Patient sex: M
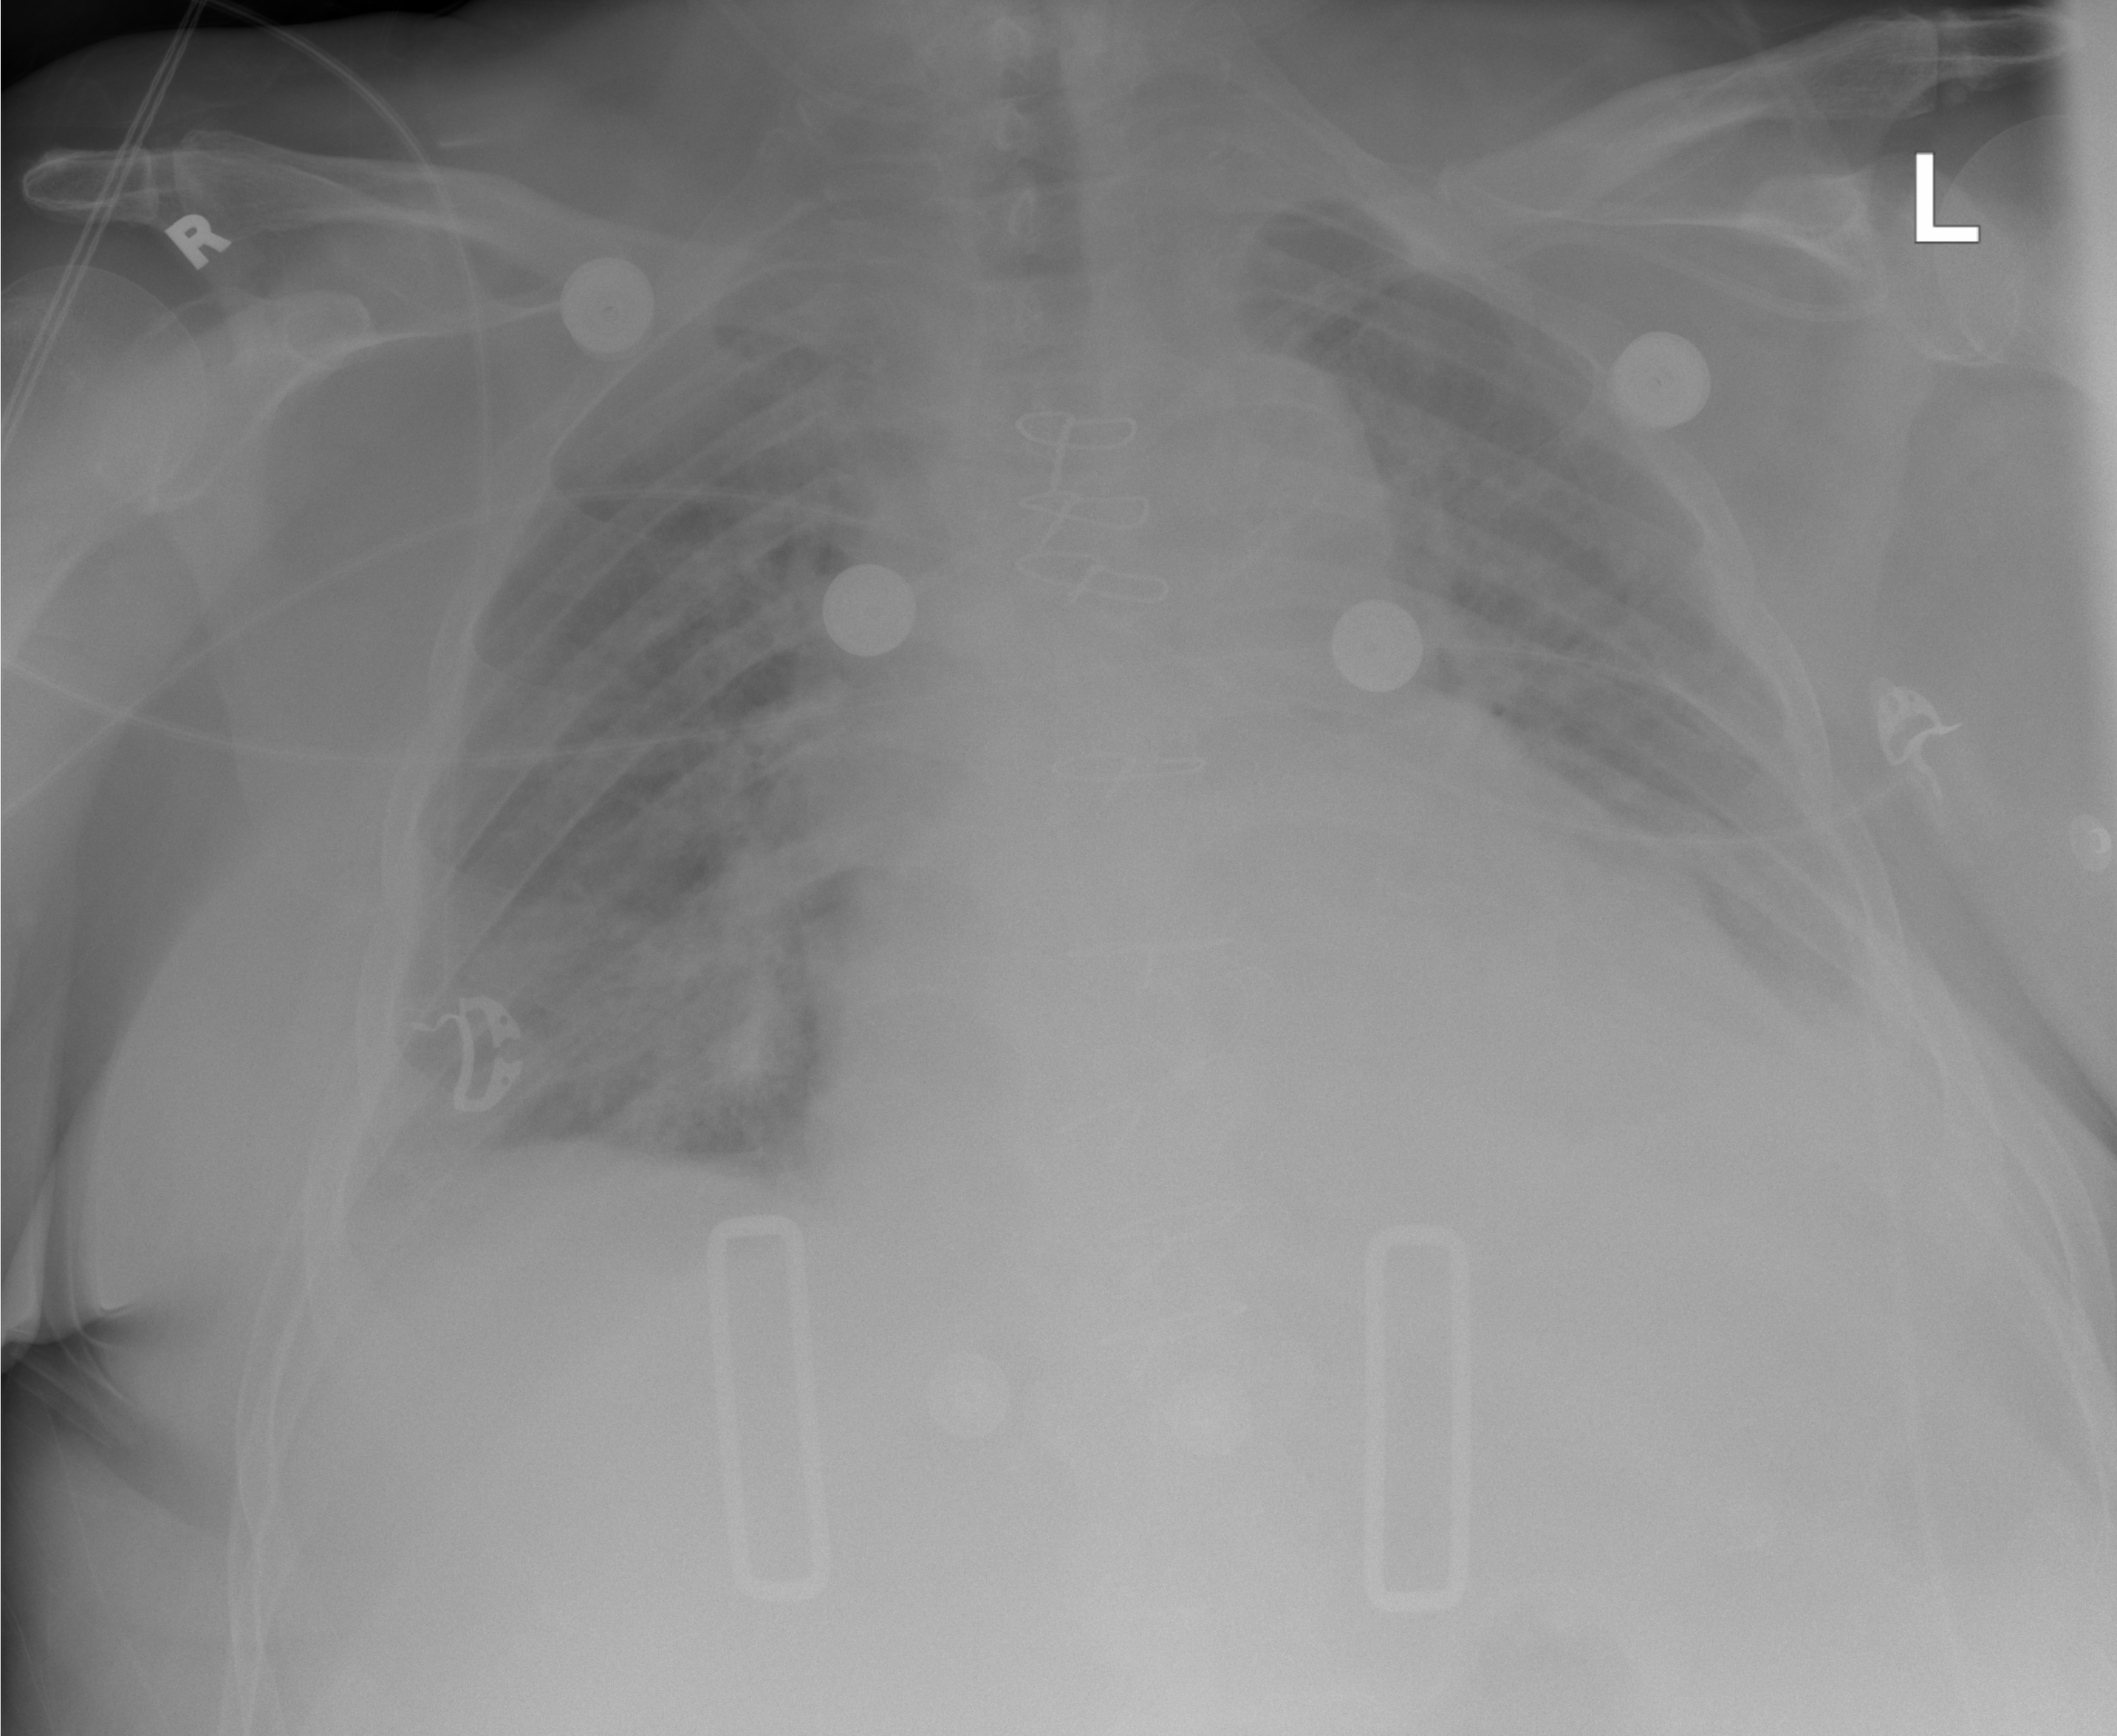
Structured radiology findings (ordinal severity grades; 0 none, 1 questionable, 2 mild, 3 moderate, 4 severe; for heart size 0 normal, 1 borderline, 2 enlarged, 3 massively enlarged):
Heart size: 2
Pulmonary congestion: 2
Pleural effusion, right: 2
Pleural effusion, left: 2
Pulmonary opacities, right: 2
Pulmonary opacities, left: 2
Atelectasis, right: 2
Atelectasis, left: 2